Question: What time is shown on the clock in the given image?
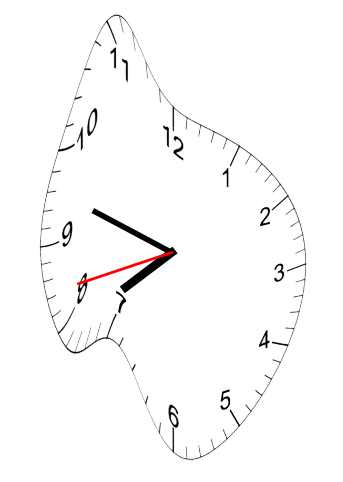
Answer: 07:47:42